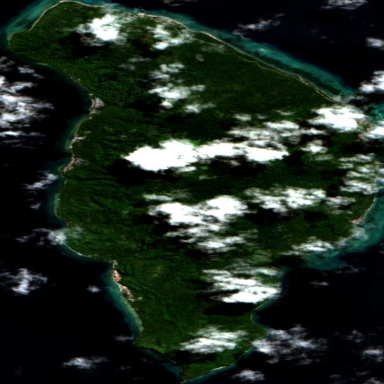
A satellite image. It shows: Island with natural coastline.